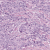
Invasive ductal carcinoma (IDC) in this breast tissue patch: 1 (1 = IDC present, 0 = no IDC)